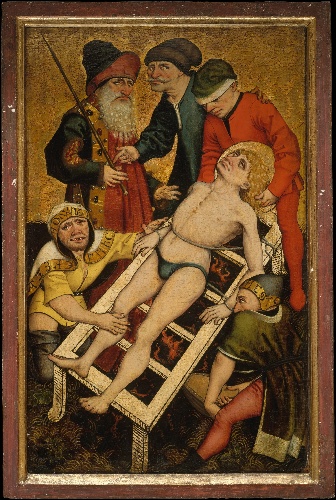
Title: The Martyrdom of Saint Lawrence; (reverse) Giving Drink to the Thirsty
Artist: Master of the Acts of Mercy
Artist bio: Austrian, Salzburg, ca. 1465
Object type: Painting
Classification: Paintings
Medium: Oil on fir, (obverse) gold ground
Dimensions: Painted surface 29 x 18 3/8 in. (73.7 x 46.7 cm)
Department: European Paintings
Credit line: Gift of The Jack and Belle Linsky Foundation, 1981
Accession year: 1981
Repository: Metropolitan Museum of Art, New York, NY
Tags: Suffering|Men|Saint Lawrence